Question: Im developing android app, which use SQLite database.
I have which uses data from Database to show a list (see picture).
The picture is decoded in Base64 String and stored in Database. My problem is this Log:
'''
10-19 16:51:36.612: W/CursorWindow(15151): Window is full:
requested allocation 136877 bytes, free space 78836 bytes, window size <PHONE> bytes
'''
It skypes a lot of Frames, because the read time grows.
This is because i read always x+10 rows.
1st, it reads 10 rows, then 20, then 30 and go on...
my query
'''
String columns[] = {KEY_ID, KEY_NAME, KEY_RATING, KEY_CUISINE, KEY_IMAGE};
Cursor cursor = db.query(TABLE_RECIPES, columns, null, null, null, null, KEY_NAME, lim);
'''

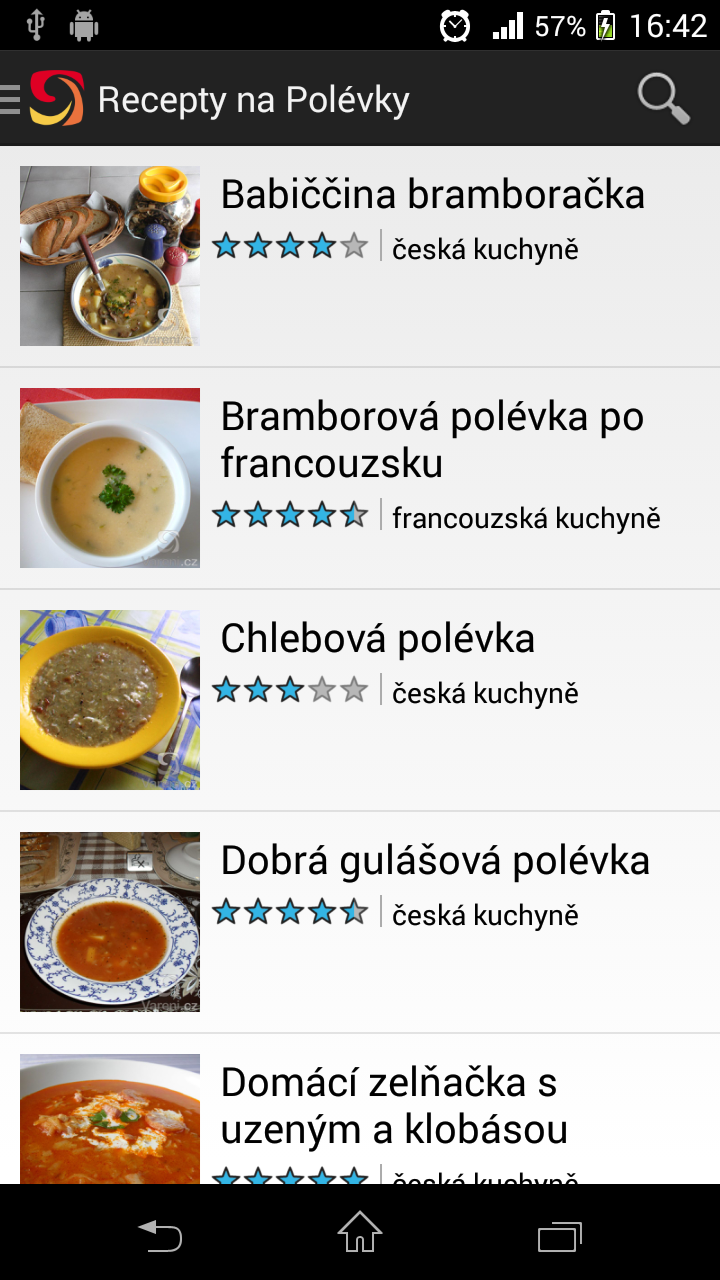
Answer: Use the rawQuery method, and specify the limit keyword.
e.g.:
'''
"SELECT * FROM myTable limit 10" <-- get the 1st 10 rows
"SELECT * FROM myTable limit 10, 20" <-- get the 2nd 10 rows between 10 and 20, etc
'''
This should get you started.